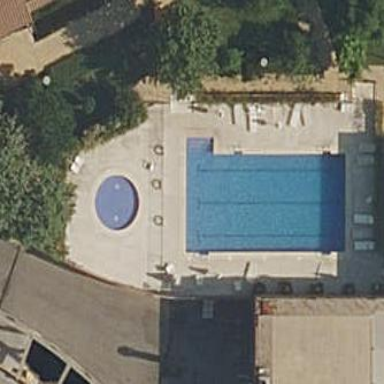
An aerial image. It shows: Swimming pool area designated for leisure and sport.